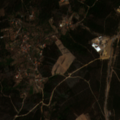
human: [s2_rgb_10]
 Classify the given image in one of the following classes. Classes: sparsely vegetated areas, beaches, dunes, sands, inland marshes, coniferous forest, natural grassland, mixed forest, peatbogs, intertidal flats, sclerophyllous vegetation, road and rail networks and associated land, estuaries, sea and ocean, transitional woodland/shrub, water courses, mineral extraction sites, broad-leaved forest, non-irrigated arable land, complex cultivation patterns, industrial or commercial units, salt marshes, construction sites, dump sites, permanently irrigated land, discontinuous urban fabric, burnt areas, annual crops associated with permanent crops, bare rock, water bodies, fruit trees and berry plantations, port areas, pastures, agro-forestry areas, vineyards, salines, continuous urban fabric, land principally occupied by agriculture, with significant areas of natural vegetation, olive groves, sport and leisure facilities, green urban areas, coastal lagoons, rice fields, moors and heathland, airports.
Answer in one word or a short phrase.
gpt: complex cultivation patterns, transitional woodland/shrub